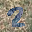
Label: 2